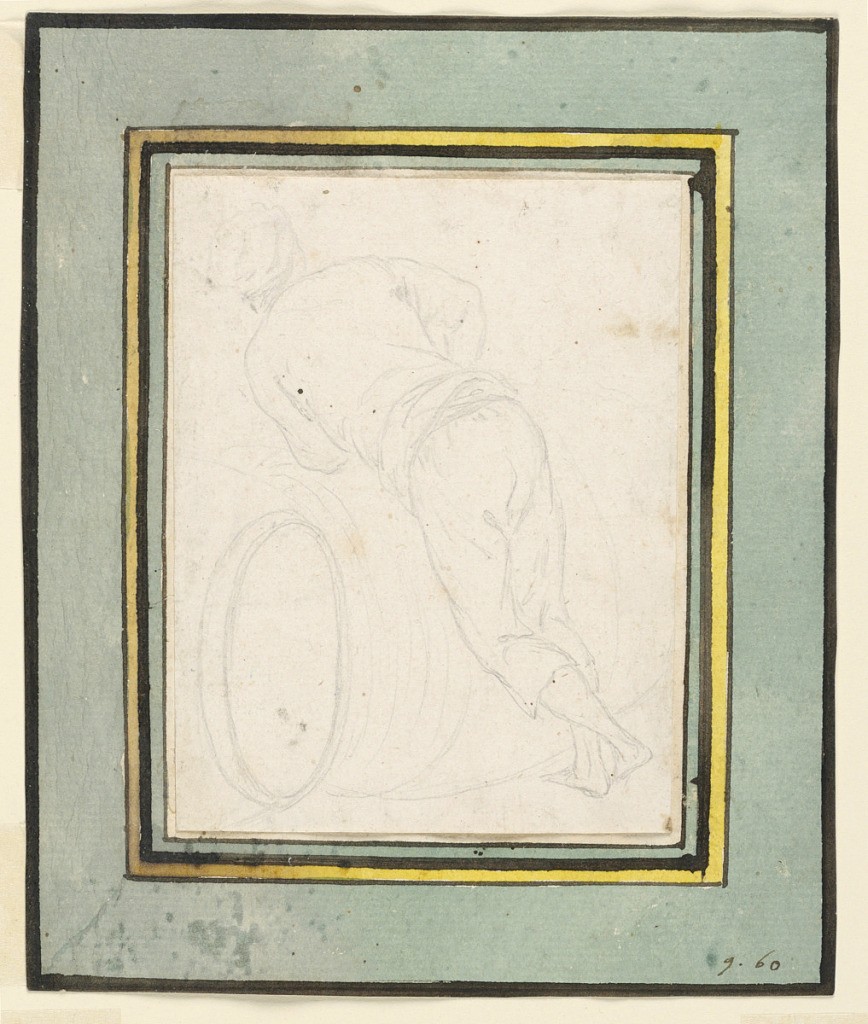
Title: Leaning Man
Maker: Luigi Vanvitelli, Italian, 1700 – 1773
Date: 1700–1773
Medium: Black chalk on paper
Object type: Drawing
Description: A man seen from behind, leaning on a barrel at his left.